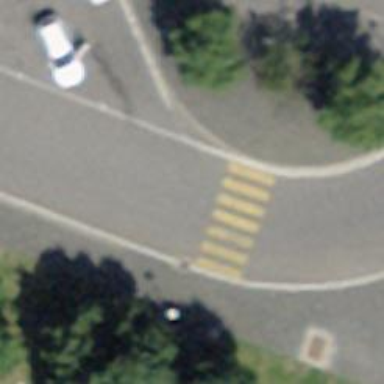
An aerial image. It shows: Uncontrolled zebra crossing.